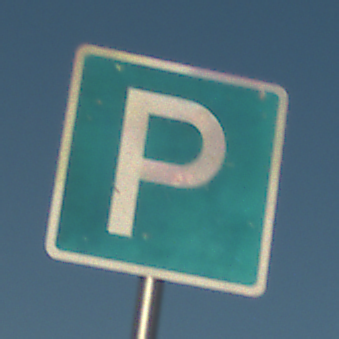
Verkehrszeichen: Parken
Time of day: SunriseSunset
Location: Outdoor (Nature)
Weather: Clear
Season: NotSpecified
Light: Natural